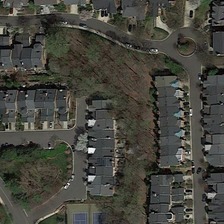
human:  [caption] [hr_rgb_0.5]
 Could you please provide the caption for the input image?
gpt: many tall trees were planted around the house .

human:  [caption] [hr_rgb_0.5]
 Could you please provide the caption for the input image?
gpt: many tall trees were planted around the house .

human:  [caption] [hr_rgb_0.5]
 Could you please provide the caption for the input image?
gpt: on both sides of the road are gray roofs of houses .

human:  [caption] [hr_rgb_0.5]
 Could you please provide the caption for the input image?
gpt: on both sides of the road are gray roofs of houses .

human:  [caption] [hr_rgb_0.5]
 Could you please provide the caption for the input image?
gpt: on both sides of the road are gray roofs of houses .